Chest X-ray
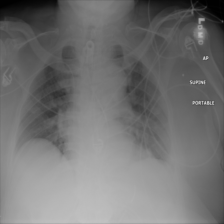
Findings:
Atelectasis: negative
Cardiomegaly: positive
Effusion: negative
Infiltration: positive
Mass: negative
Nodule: negative
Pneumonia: negative
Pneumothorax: negative
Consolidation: negative
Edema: negative
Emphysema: negative
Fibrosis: negative
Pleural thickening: negative
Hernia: negative